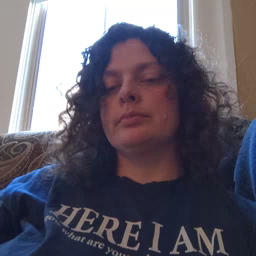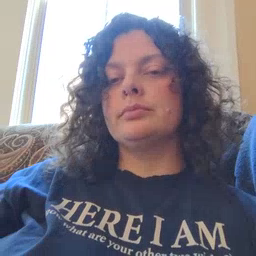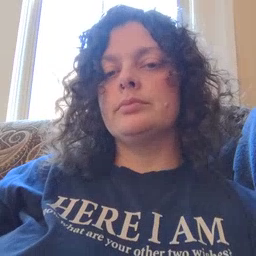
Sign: shirt